【题型】选择题　【知识点】函数　【难度】medium
已知函数 \( y = f(x) \) 的图像如图所示，则不等式 \( x \cdot f'(x) < 0 \) 的解集为（\quad）

\noindent A. \( (-1, 0) \cup (2, 5) \) \quad
B. \( (-1, 2) \cup (5, +\infty) \) \\
C. \( (-\infty, 0) \cup (2, 5) \) \quad
D. \( (-\infty, -1) \cup (0, 5) \)

\vspace{1cm}
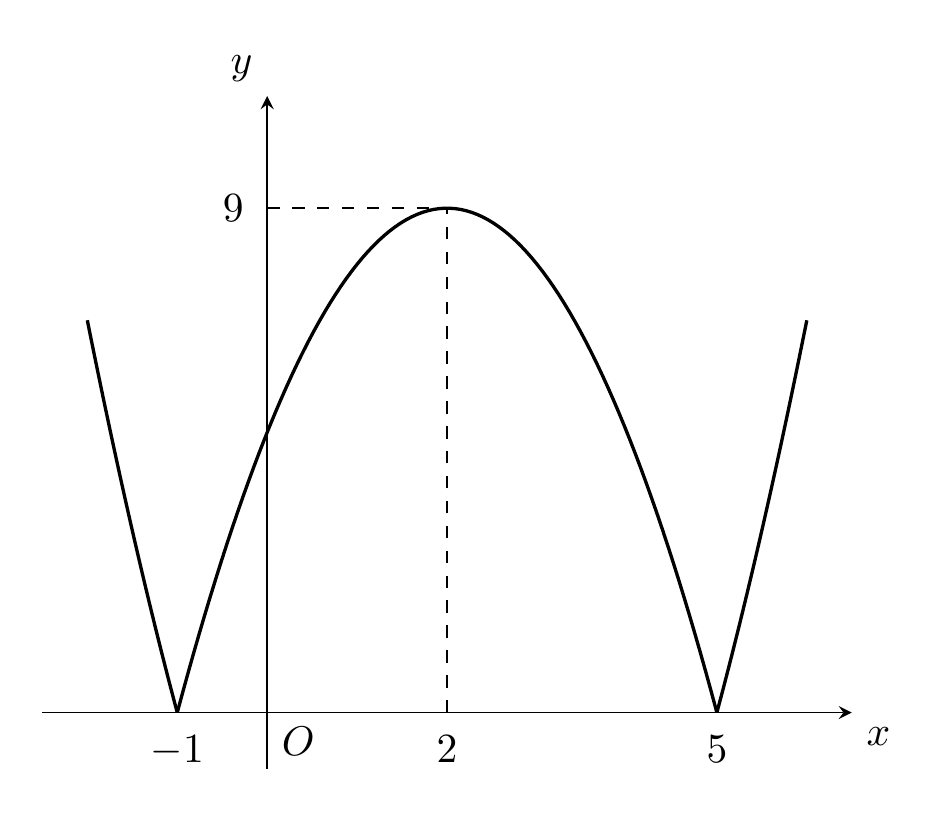
【解答】
\noindent \textbf{【答案】} A

\vspace{0.5cm}

\noindent \textbf{【分析】} 根据题意，由函数的图形分析 \( f'(x) > 0 \) 和 \( f'(x) < 0 \) 的区间，若 \( x \cdot f'(x) < 0 \)，即
\[
\begin{cases}
x > 0 \\
f'(x) < 0
\end{cases}
\quad \text{或} \quad
\begin{cases}
x < 0 \\
f'(x) > 0
\end{cases}
\]
，分析可得答案。

\vspace{0.5cm}

\noindent \textbf{【解答】} 解：根据题意，由函数 \( f(x) \) 的图象，在区间 \( (-\infty, -1) \) 上，\( f(x) \) 为减函数，必有 \( f'(x) < 0 \)，

在区间 \( (-1, 2) \) 上，\( f(x) \) 为增函数，必有 \( f'(x) > 0 \)，

在区间 \( (2, 5) \) 上，\( f(x) \) 为减函数，必有 \( f'(x) < 0 \)，

在区间 \( (5, +\infty) \) 上，\( f(x) \) 为增函数，必有 \( f'(x) > 0 \)，

若 \( x \cdot f'(x) < 0 \)，即
\[
\begin{cases}
x > 0 \\
f'(x) < 0
\end{cases}
\quad \text{或} \quad
\begin{cases}
x < 0 \\
f'(x) > 0
\end{cases}
\]
，必有 \( 2 < x < 5 \) 或 \( -1 < x < 0 \)，

即不等式的解集为 \( (-1, 0) \cup (2, 5) \)。

故选：A。

\vspace{0.5cm}

\noindent \textbf{【点评】} 本题考查函数导数与单调性的关系，涉及不等式的解法，属于基础题。